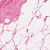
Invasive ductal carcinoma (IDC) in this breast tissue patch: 0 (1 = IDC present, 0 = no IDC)